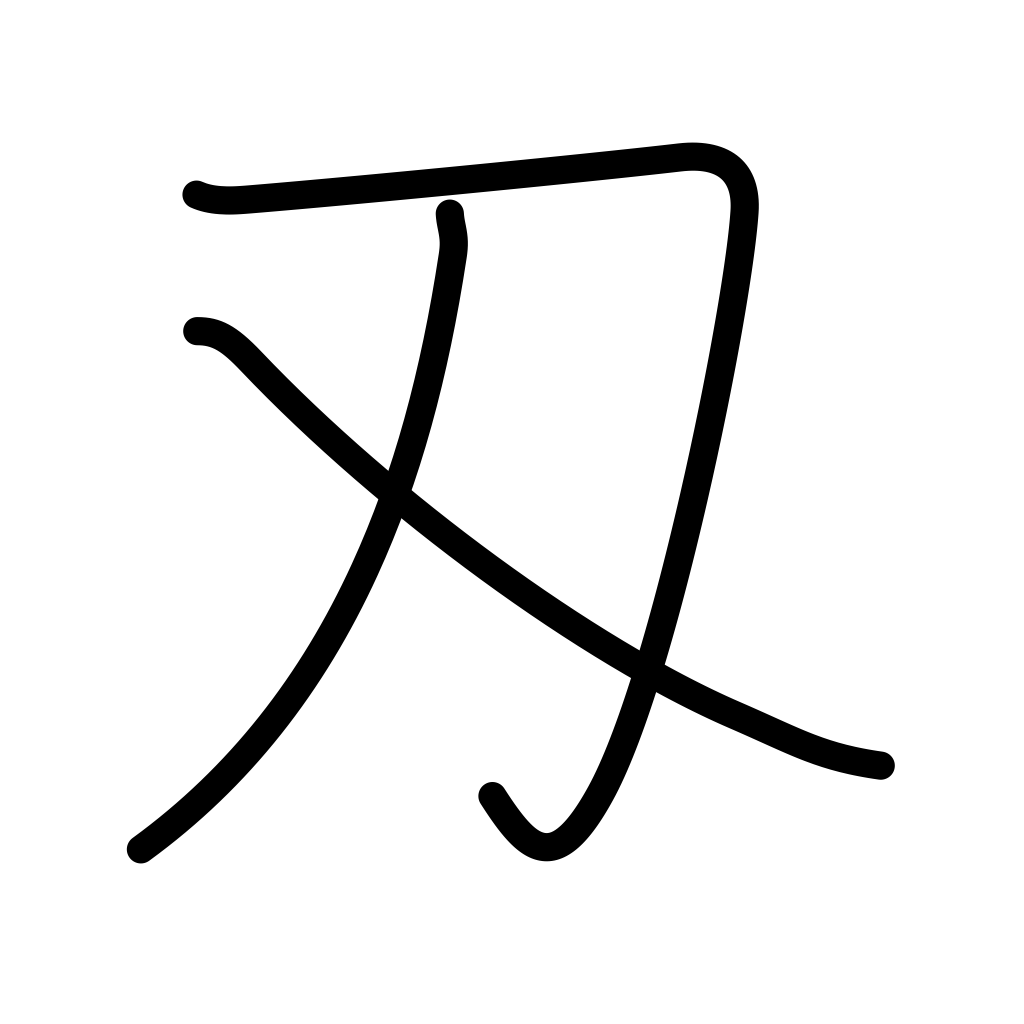
Meaning: blade, sword, edge